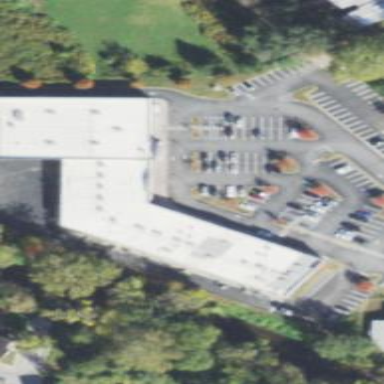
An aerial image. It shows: Retail building.